Question: I am trying to create a chart with PHP and GD. The chart is already working but I
can't get the background to be transparent (with anti-aliasing).
I want to place an anti-aliased line on a gradient background (this is the HTML background) but it shows some white pixels (see the image link and my code below). Is it possible to do this with GD? I have searched a lot on the Internet but can't find any solutions.

PHP
'''
<?php
$img = imagecreatetruecolor(1000, 1000);
imagesavealpha($img, true);
imagealphablending($img, true);
$color = imagecolorallocatealpha($img, 255, 255, 255, 127);
$red = imagecolorallocate($img, 255, 0, 0);
imagefill($img, 0, 0, $color);
imageantialias($img, true);
imageline($img, 10, 10, 500, 20, $red);
header("content-type: image/png");
imagepng($img);
imagedestroy($img);
?>
'''
HTML
'''
<style type="text/css">
body{
background:url('/Image/background.png');
}
</style>
<img src="./example.php" />
'''
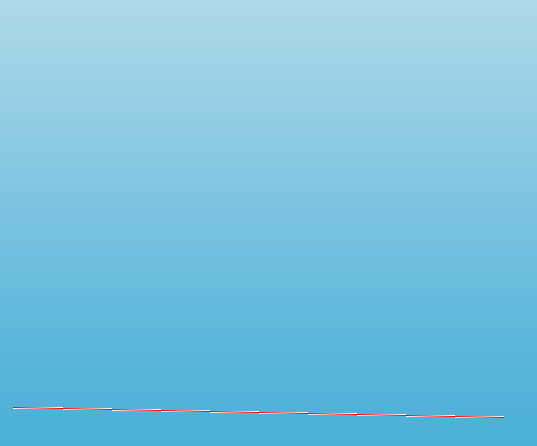
Answer: The PHP manual basically states that you cannot:
> It works using a direct blend
operation. It works only with truecolor images.Thickness and styled are not supported.
<URL>
So unless someone comes with third-party code or some witty hacks, you're out of luck.